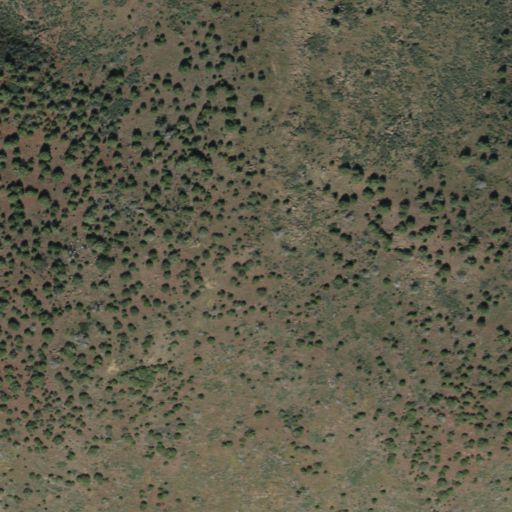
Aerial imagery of mountain in Arizona named Bald Hill containing shrub and evergreen forest